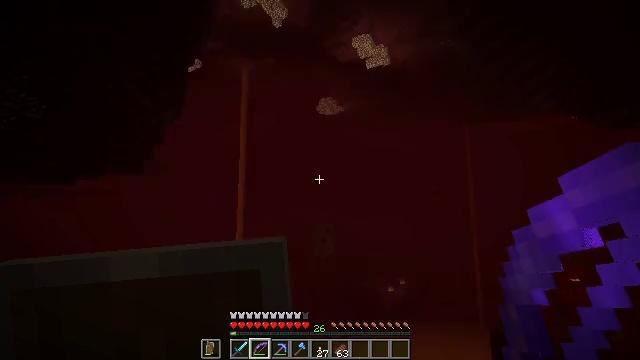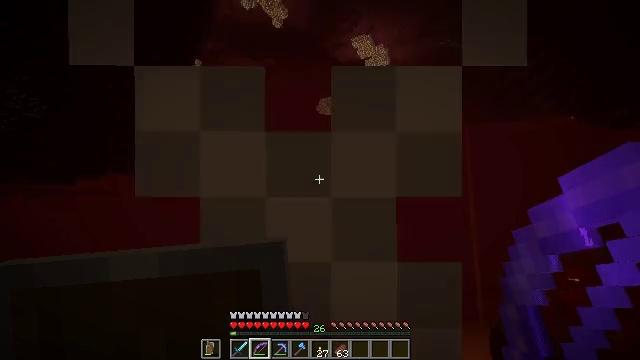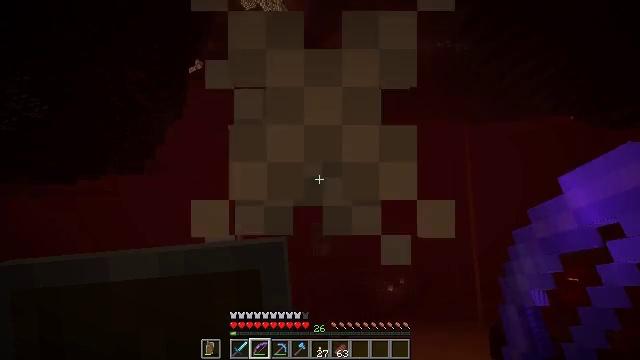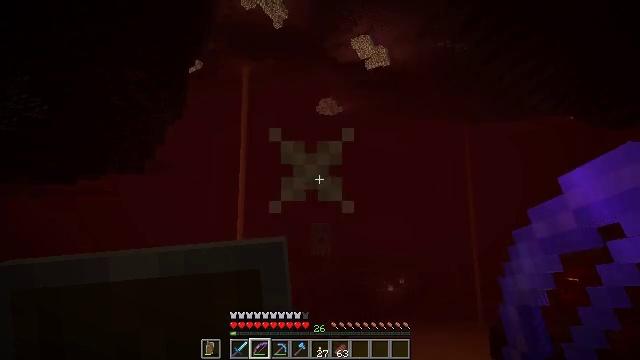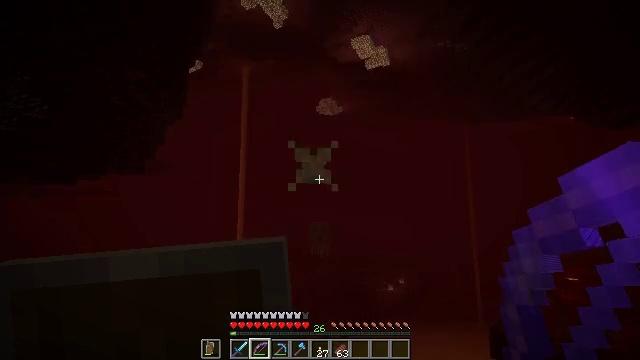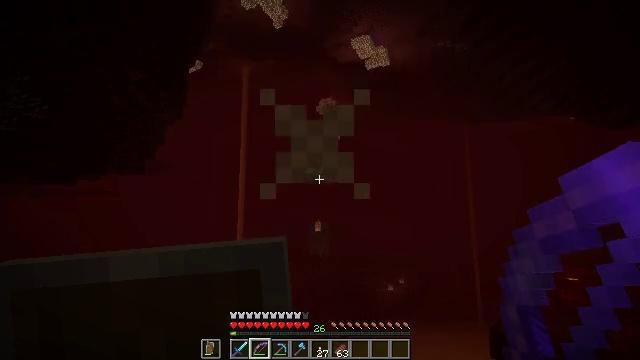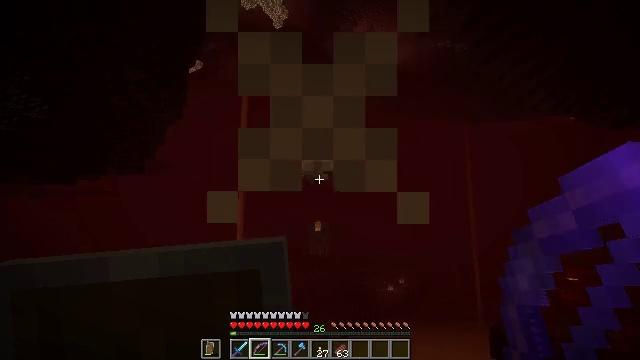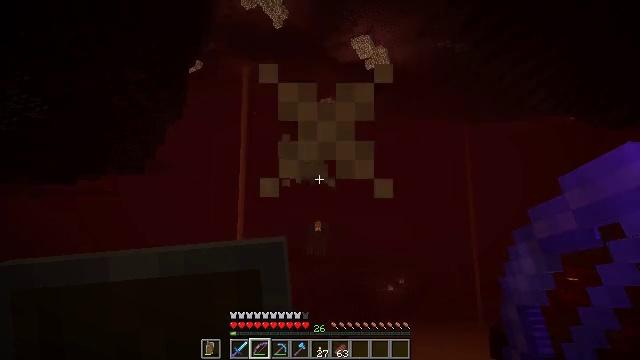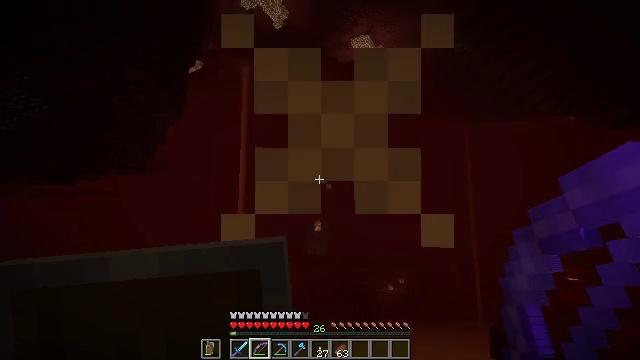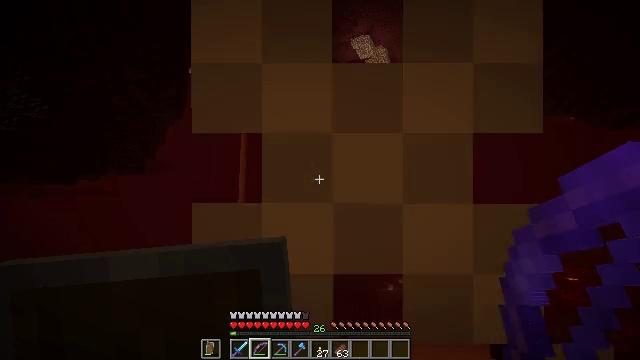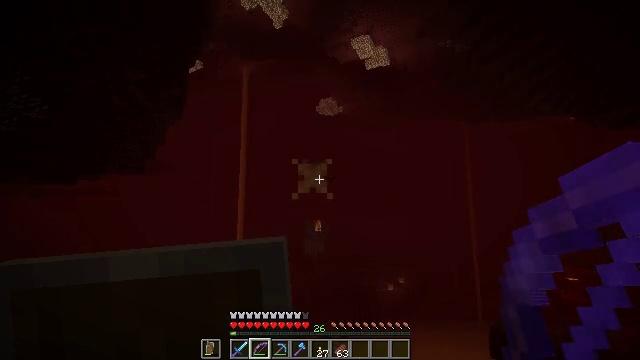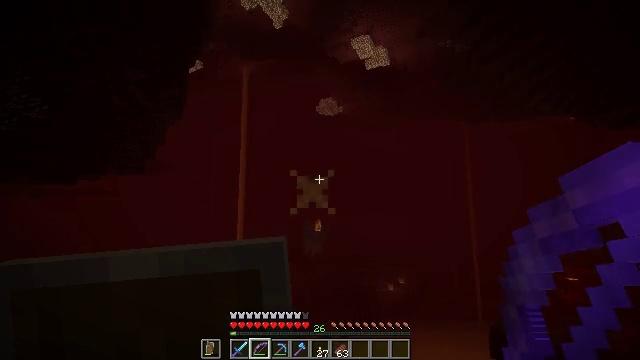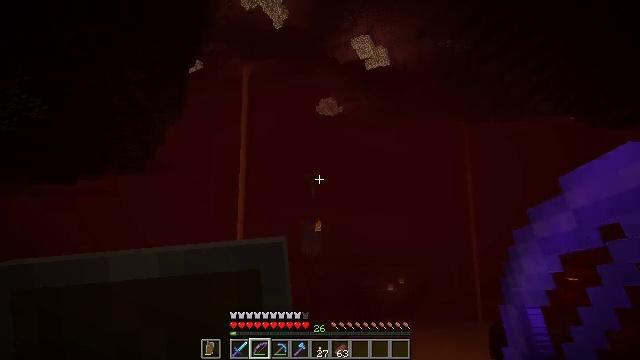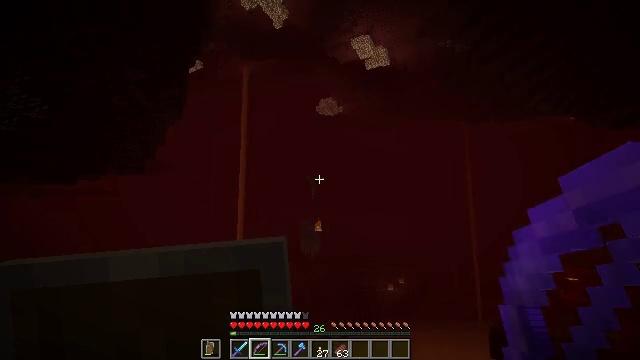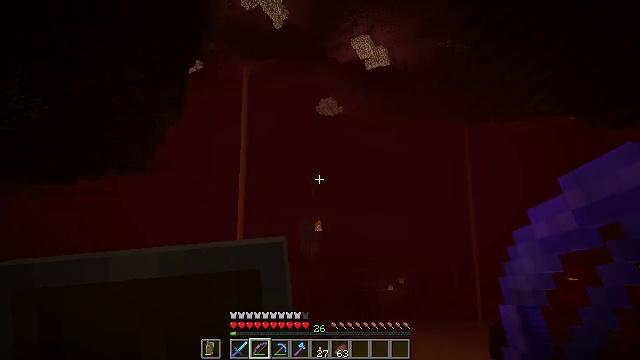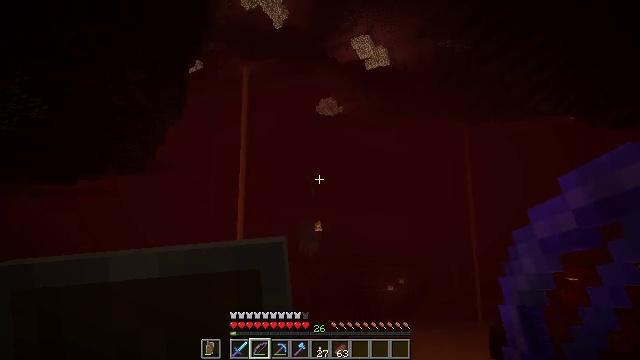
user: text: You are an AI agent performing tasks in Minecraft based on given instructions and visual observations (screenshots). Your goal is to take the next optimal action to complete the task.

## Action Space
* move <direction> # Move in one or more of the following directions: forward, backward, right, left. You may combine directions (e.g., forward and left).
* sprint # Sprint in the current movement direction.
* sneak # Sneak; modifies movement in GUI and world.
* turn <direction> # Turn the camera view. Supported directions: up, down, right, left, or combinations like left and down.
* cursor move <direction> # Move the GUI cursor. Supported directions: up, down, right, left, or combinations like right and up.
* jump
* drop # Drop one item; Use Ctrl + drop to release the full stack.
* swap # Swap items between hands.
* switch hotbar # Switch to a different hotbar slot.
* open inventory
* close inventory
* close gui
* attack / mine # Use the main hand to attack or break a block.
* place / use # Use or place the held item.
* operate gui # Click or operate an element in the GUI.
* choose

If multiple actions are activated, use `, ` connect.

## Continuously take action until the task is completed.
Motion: motion action
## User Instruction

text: Combat the ghast.
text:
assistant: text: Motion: no_op
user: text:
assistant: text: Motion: no_op
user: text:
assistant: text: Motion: no_op
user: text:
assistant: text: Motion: no_op
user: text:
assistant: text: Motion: no_op
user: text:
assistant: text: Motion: no_op
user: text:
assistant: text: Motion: no_op
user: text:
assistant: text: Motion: no_op
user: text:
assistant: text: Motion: no_op
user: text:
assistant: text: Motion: no_op
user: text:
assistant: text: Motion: no_op
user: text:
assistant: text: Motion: no_op
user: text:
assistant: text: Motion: no_op
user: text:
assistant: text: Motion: no_op
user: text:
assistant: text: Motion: no_op
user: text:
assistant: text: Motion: no_op
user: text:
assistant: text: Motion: no_op
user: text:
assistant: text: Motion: no_op
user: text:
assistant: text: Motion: move right
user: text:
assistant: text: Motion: move right
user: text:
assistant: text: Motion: move right, turn right
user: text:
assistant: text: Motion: move right, turn right and down, switch to hotbar 1
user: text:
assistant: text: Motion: switch to hotbar 1